Question: I have following line of code in my jsp:
'''
<td><form:input type="text" class="disable1" name="projowner" id="projowner" path="projOwner"/></td>
'''
on rendering in browser I found that the code is like this:
'''
<td><input id="projowner" name="projOwner" class="disable1" type="text" value disabled></td>
'''
I deleted the class="disabled1" in my jsp and found that the disabled attribute is no longer present in my HTML. I am trying to debug the code in chrome and want to see which script/css inserted the 'disabled' attribute to my code. While "inspecting elements" in chrome, I found in network tab that there were some javascript files getting downloaded while the page loads. I tried to find the text 'disabled1' in them but it was not present. I also tried to find it in the current jsp but still no luck. Is there any way, something like breakpoint or such in chrome debugger so that I can see which scripts ran on my particular line of code. I am using Bootstrap and apache tiles.
--edited--
Below is the image which shows that the page on loading doesn't contains the disabled attribute:

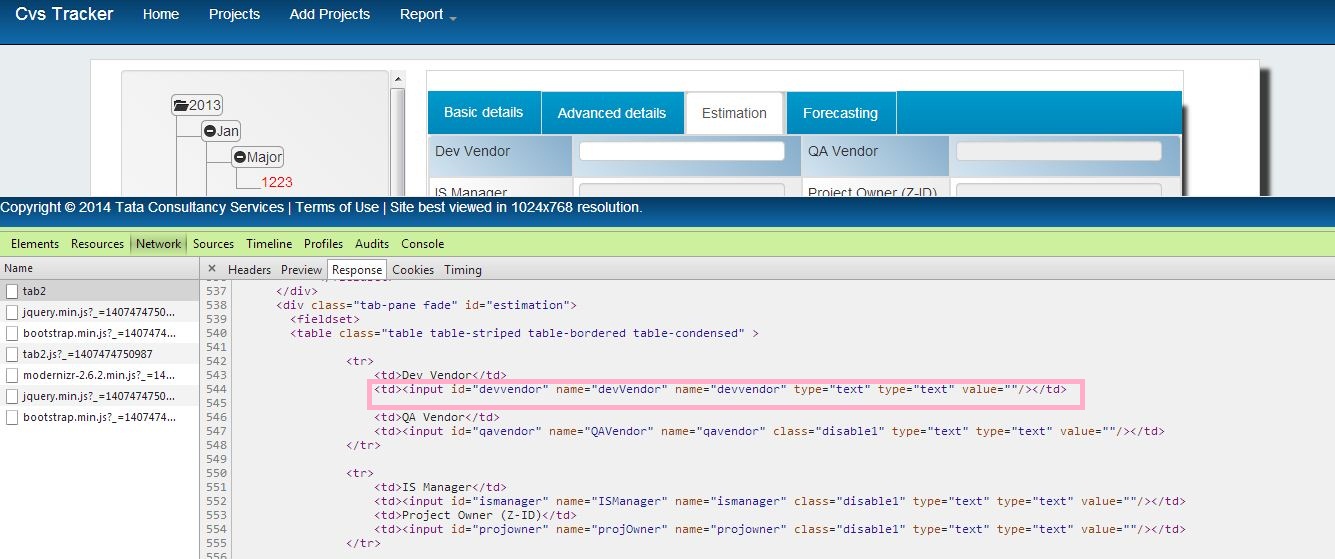
Answer: Yes, this is a modification performed by the client code. There's a nice tool in Chrome's development tools that allows you to set a breakpoint on DOM attributes modification. After you've done that your browser will halt JS execution in the exact line that made the change, allowing you to figure out what's triggering it. The details are covered in <URL>.
This feature is also reportedly <URL> but I couldn't find it in an apparently newer version of the plugin.